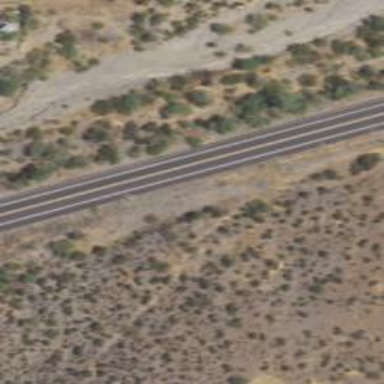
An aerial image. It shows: Abandoned road.